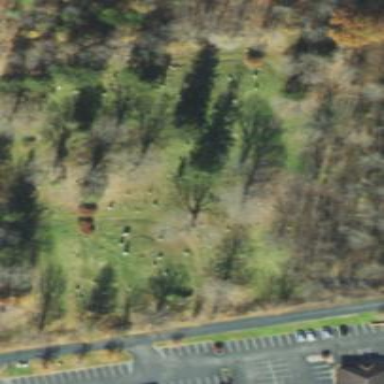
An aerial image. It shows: Cemetery.